Question: I have the following for a Google Geochart (also available on JSFiddle <URL>
What do I need to do to get rid of the extra spacing in the tool tip:

'''
<html>
<head>
<script type='text/javascript' src='https://www.google.com/jsapi'></script>
<script type='text/javascript'>
google.load('visualization', '1', {'packages': ['geochart'],'callback': drawVisualization});
function drawVisualization() {
var data = new google.visualization.DataTable();
data.addColumn('number', 'latitude');
data.addColumn('number', 'longitude');
data.addColumn('string', 'Country');
data.addColumn('number', 'Fans');
data.addColumn({type: 'string',role: 'tooltip'});
data.addRow([14.38, -90.33, '', 229, 'Guatemala City!']);
data.addRow([38.8339, -<PHONE>, '', 500, 'Colorado Springs!']);
var options = {};
var chart = new google.visualization.GeoChart(document.getElementById('my_chart'));
chart.draw(data, options);
};
</script>
</head>
<body>
<div id="my_chart" style="width: 100%; height: 100%; "></div>
</body>
</html>
'''
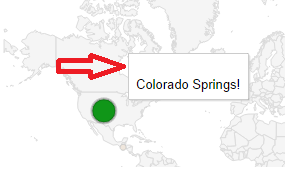
Answer: its done
working fiddle
<URL>
'''
google.load('visualization', '1', {
'packages': ['geochart'],
'callback': drawVisualization
});
function drawVisualization() {
var data = new google.visualization.DataTable();
data.addColumn('number', 'latitude');
data.addColumn('number', 'longitude');
data.addColumn('string', 'Country');
data.addColumn('number', 'Fans');
data.addColumn({
type: 'string',
role: 'tooltip',
'p': {'html': true}//added html version
});
data.addRow([14.38, -90.33, '', 229, 'Guatemala City!']);//added div tag with inline style
data.addRow([38.8339, -<PHONE>, '', 500, '<div style="background-color:yellow;margin:0; padding:0;">Colorado Springs!</div>']);
var options = {tooltip: {isHtml: true}};//added html version
var chart = new google.visualization.GeoChart(document.getElementById('col_chart_html_tooltip'));
chart.draw(data, options);
};
'''
html
'''
<div id='col_chart_html_tooltip'></div>
'''
CSS (overriding custom tooltip styles with '!important')
'''
.google-visualization-tooltip {
border:solid 1px #000!important;
border-radius: 2px;
background-color: white;
position: absolute;
font-size: 12px;
padding: 0px;
margin:0!important;
}
.google-visualization-tooltip-item-list {
list-style-type: none;
margin: 0!important;
padding: 0!important;
}
.google-visualization-tooltip-item:first-child {
margin: 0!important;
}
.google-visualization-tooltip-item {
margin: 0!important;
padding: 0!important;
}
'''